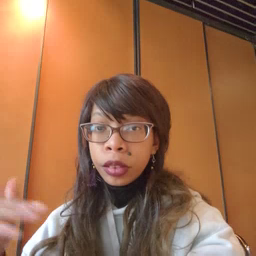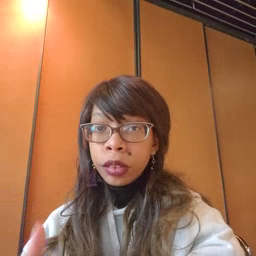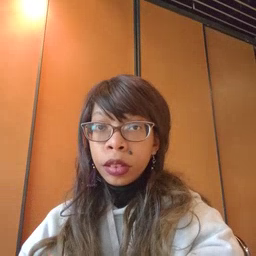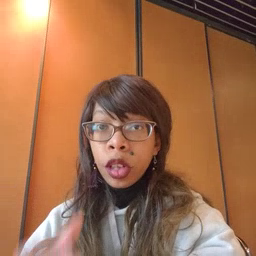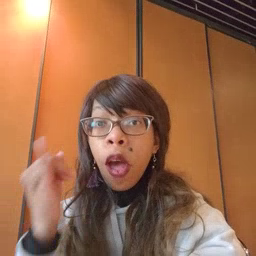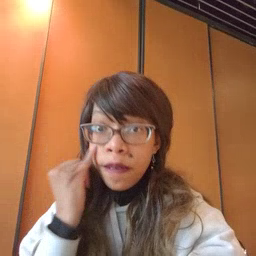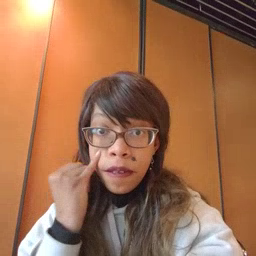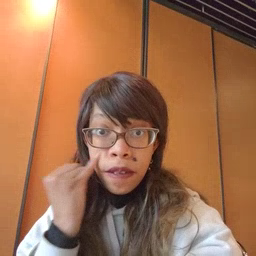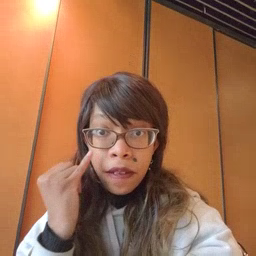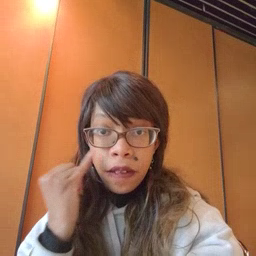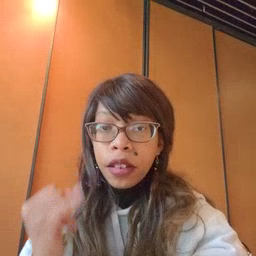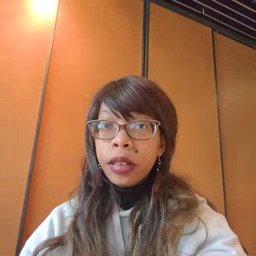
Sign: if